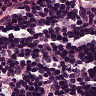
Metastatic tissue present: no